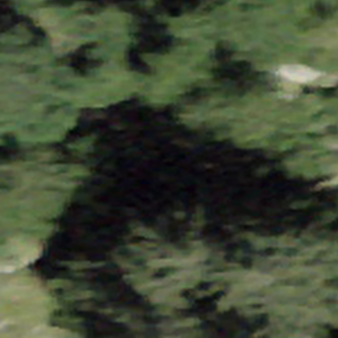
Label: other